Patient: sex F, age 26
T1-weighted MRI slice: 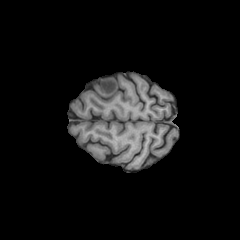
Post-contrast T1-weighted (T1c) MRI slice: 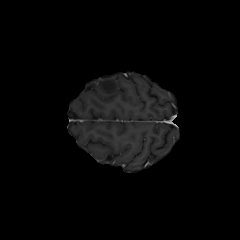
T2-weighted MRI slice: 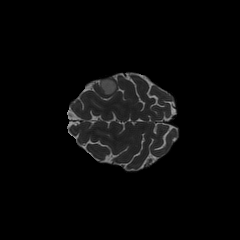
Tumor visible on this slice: yes
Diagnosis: Astrocytoma, IDH-mutant
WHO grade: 2